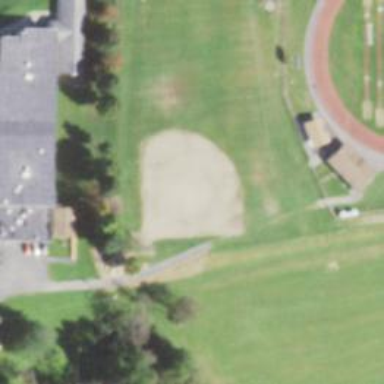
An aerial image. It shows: Baseball pitch for leisure and sports activities.